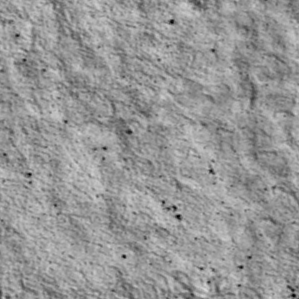
Label: non_frost